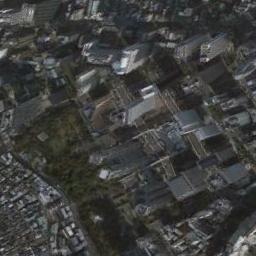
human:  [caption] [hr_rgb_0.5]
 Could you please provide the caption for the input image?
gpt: There are many dense tall buildings and several roads and many trees in a business district .

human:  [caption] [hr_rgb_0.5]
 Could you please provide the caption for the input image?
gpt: The commercial area is consist of many buildings .

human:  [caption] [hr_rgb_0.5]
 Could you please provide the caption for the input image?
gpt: There are several white buildings .

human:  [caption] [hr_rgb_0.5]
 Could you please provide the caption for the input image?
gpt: A dense trade area has some upscale buildings and other buildings and some roads go through the commercial area .

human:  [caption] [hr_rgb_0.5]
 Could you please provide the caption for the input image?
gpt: There are many black buildings on a commercial area .